Question: I'm trying to get the count of a dictionary's value collection, where a field of the collection item, matches the key in the collection, as well as the type.
So my collection looks like this, note the object is initialized, this is just pseudo code:
'''
var results = Dictionary<string, List<CourseEnrollmentsByStudentSQLResult>();
'''
Now the is a data transfer object, that maps to the rows returned from my query.
'''
public class CourseEnrollmentsByStudentSQLResult
{
public int StudentID { get; set; }
public string FirstName { get; set; }
public string LastName { get; set; }
public string College { get; set; }
public int CollegeId { get; set; }
public string Prefix { get; set; }
public string CourseNumber { get; set; }
public string Course { get; set; }
public int CourseId { get; set; }
public string Program { get; set; }
public string Term { get; set; }
public string Status { get; set; }
public List<StudentCoursesSQLResult> Courses { get; set; }
}
'''
You will notice that my class also has a collection of objects. This is the list I'm trying to get a count of, based on two conditions.
First that the course, which is the string KEY in the dictionary, matches the course of the and then I need to filter on the .Type.
Here is the class:
'''
public class StudentCoursesSQLResult
{
public int StudentID { get; set; }
public int Position { get; set; }
public string Prefix { get; set; }
public string CourseNumber { get; set; }
public string Course { get; set; }
public string Type { get; set; }
}
'''
Now to get the count I'm looping over my dictionary and outputting headers for each key, this is where I'm trying to output the count for the dictionary's value collection.
'''
foreach(var result in results) {
<span class="label label-default label-fat">
@result.Value.SelectMany(r => r.Courses).Count(c => c.Course == result.Key && c.Type == "required")
</span>
}
'''
But for some reason it's returning zero, when I know it shouldn't be.
Can someone please point me in the right direction? Everything I've found so far online has said to use SelectMany, but I'm not having any luck.
Here is a screenshot of the debug output for a single course for the dictionary's value collection, where the Type is "required".

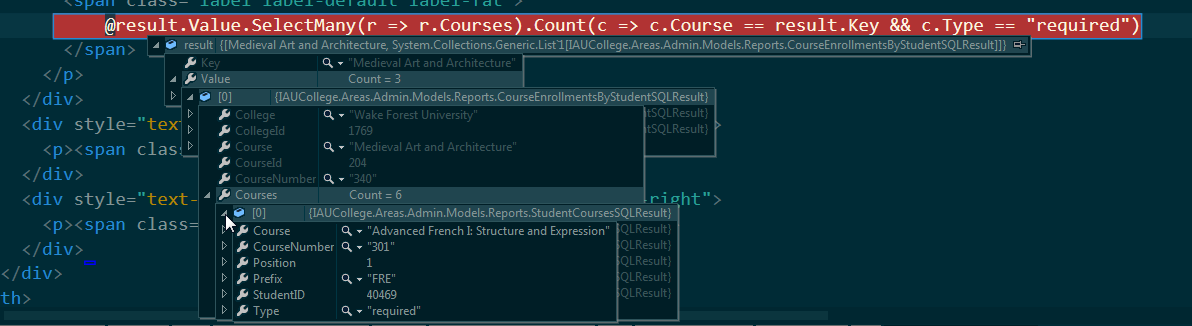
Answer: Looking at your screen shot, doesn't match the key of , which explains the incorrect count.
Instead, filter the 'CourseEnrollmentsByStudentSQLResult' collection to those matching the dictionary key, then select all courses in those matched records, and finally count the courses that are "required".
'''
@result.Value.Where(r => r.Course == result.Key)
.SelectMany(r => r.Courses)
.Count(c => c.Type == "required");
'''